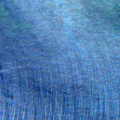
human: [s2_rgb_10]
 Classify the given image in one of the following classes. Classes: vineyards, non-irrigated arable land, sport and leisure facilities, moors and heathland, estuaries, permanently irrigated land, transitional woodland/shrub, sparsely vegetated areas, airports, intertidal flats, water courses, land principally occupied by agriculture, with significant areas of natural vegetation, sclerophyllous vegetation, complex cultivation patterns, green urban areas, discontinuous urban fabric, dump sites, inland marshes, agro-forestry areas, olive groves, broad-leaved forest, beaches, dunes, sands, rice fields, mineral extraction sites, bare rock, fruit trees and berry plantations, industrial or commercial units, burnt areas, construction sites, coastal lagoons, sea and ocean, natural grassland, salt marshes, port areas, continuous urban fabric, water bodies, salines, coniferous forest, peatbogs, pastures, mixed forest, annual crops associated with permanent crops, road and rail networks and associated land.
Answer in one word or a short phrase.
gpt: continuous urban fabric